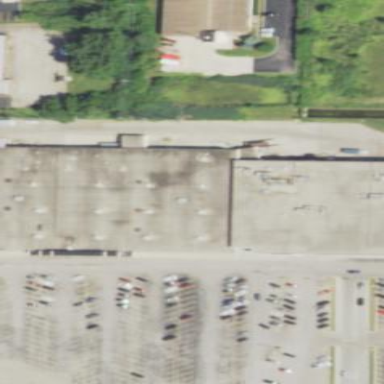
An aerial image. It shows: Retail building.